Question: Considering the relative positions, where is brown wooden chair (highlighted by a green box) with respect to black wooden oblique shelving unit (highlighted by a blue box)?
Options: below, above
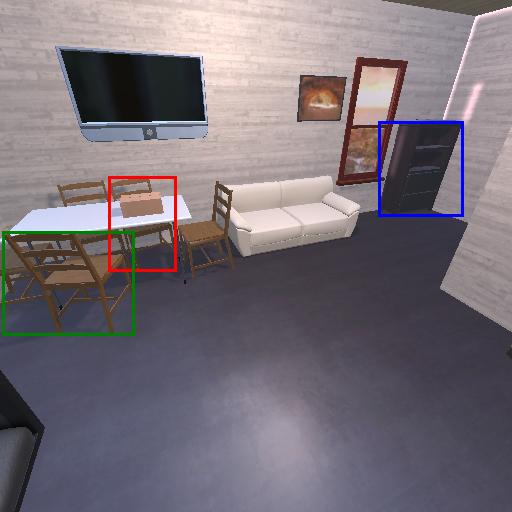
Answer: below